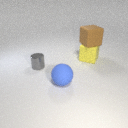
large brown rubber cube above large yellow rubber cube